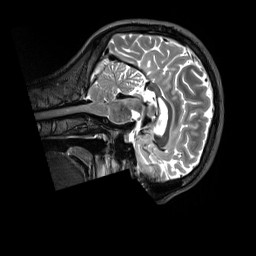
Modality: T2w
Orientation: sagittal
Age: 26
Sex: male
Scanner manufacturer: siemens
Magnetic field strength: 3 T
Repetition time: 3.2 s
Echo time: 0.728 s